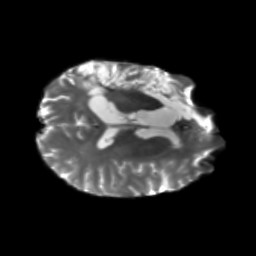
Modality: T2w
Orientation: axial
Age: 37
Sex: female
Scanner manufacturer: siemens
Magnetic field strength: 3 T
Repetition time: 5.25 s
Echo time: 0.08 s